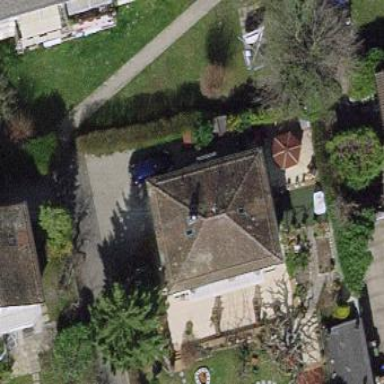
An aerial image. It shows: Detached building with hipped roof shape.